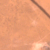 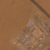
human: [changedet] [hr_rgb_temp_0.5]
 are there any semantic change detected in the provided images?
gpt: A group of houses was built on the left of the street.